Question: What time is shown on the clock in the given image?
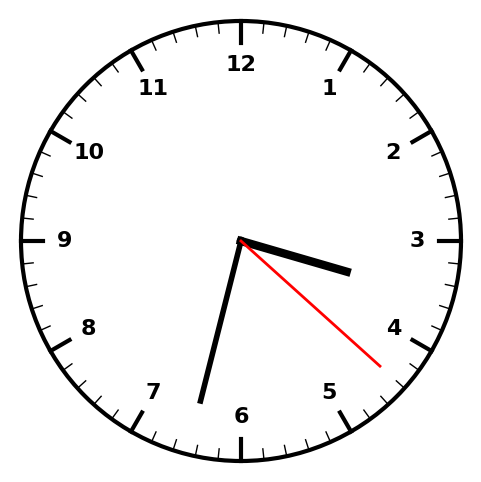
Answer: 03:32:22